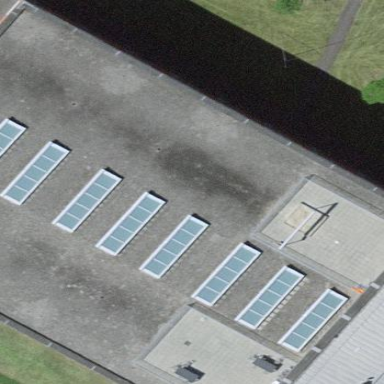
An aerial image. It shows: Sports centre building.